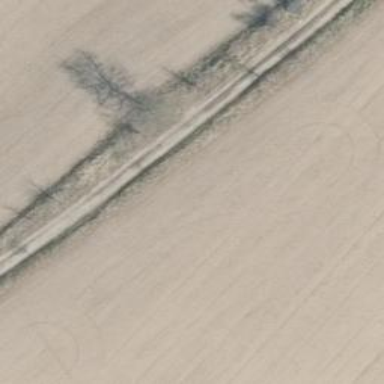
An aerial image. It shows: Track road with grade4 tracktype.